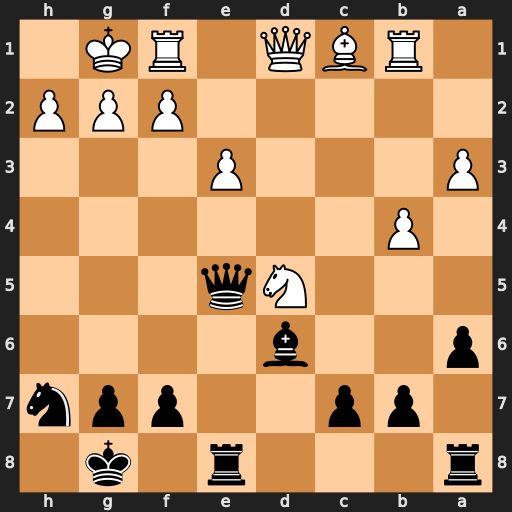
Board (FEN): r3r1k1/1pp2ppn/p2b4/3Nq3/1P6/P3P3/5PPP/1RBQ1RK1
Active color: b
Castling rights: -
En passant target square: -
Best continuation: Qxh2#